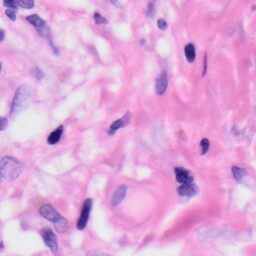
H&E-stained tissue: Skin